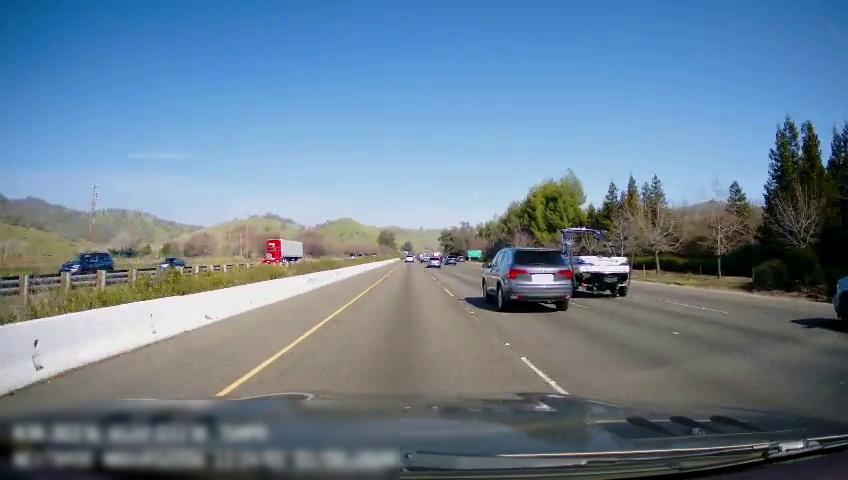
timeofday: Day
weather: Sunny
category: Drivable Space
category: Vehicles | Car
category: Vehicles | SUV
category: Vehicles | Truck
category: Vehicles | Car
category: Vehicles | SUV
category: Vehicles | SUV
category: Vehicles | Other LV
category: Vehicles | SUV
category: Vehicles | SUV
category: Lanes | Current Lane
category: Lanes | Current Lane
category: Lanes | Alternate Lane
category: Lanes | Alternate Lane
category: Lanes | Alternate Lane
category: Traffic | Signs